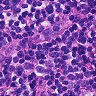
Metastatic tissue present: no